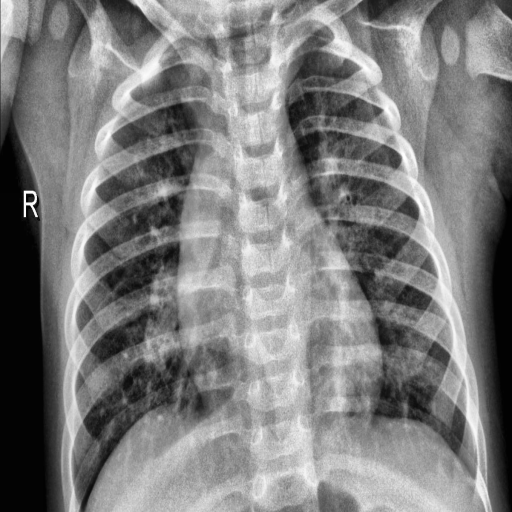
Finding: PNEUMONIA